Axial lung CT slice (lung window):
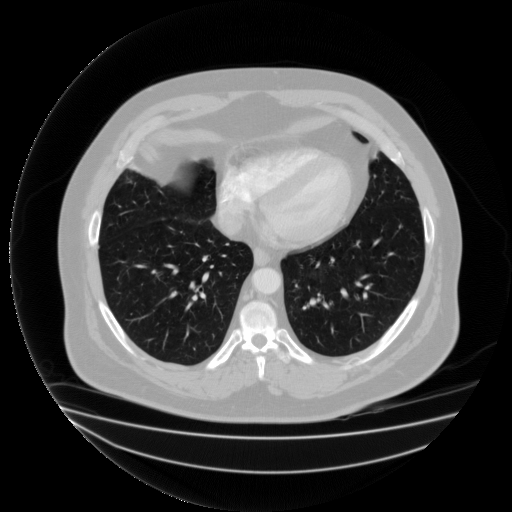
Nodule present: no